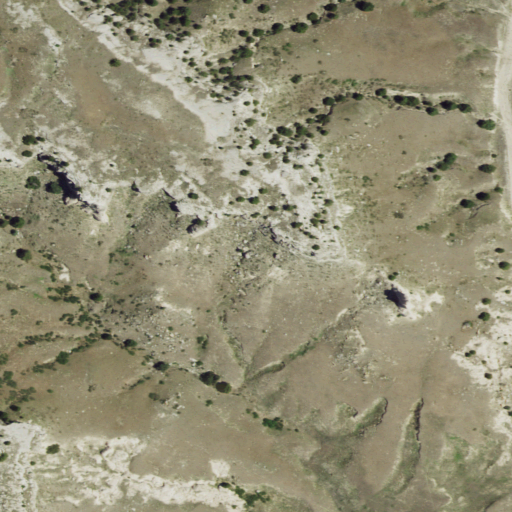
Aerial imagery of cliff(s) in Nebraska named Ancient Bluff Ruins containing only grassland